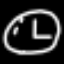
Label: clock